Brain MRI, t2w sequence, axial 2D slice.
Patient: age 30, sex M, weight 78 kg, height 1.78 m
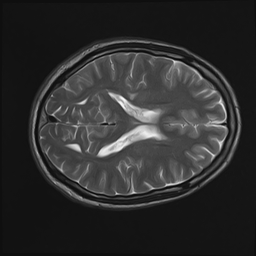